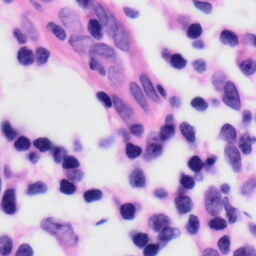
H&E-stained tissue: Skin